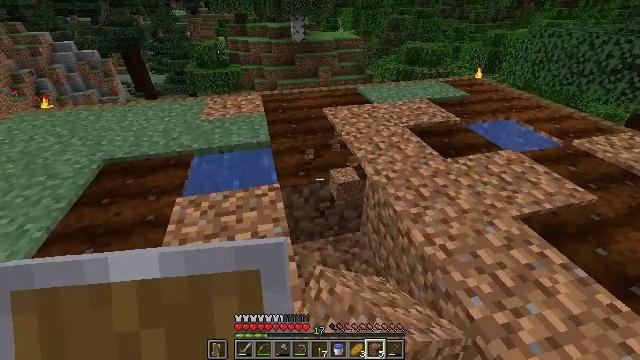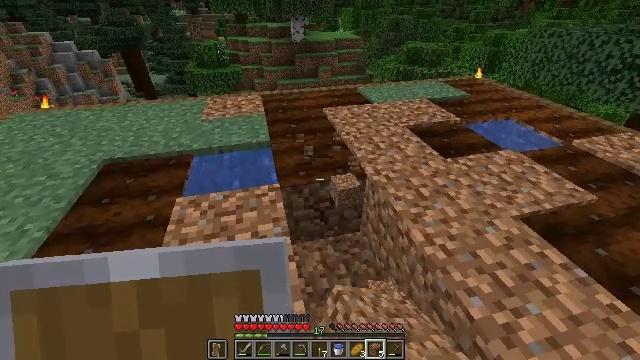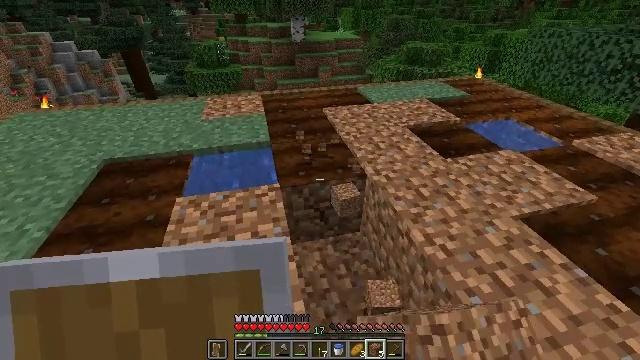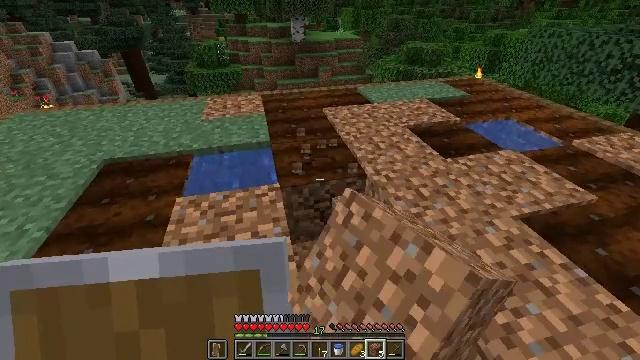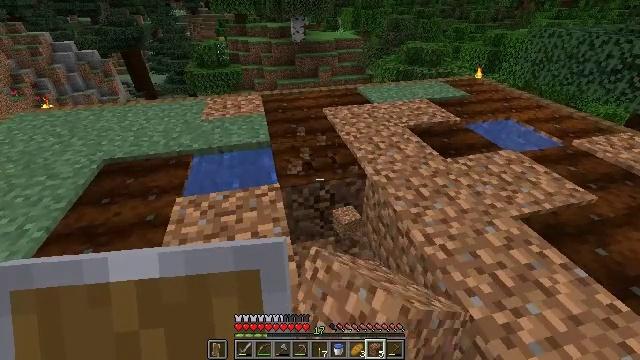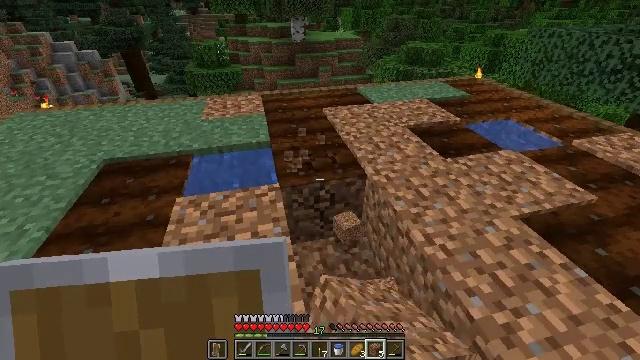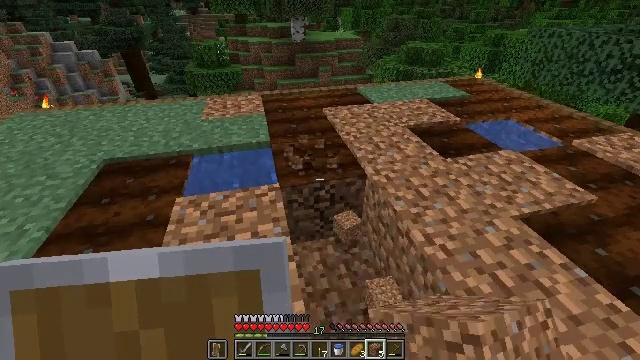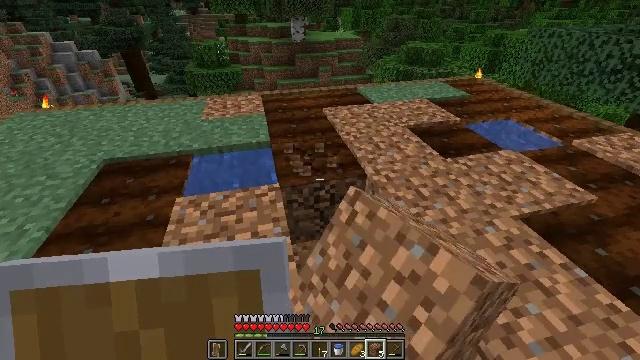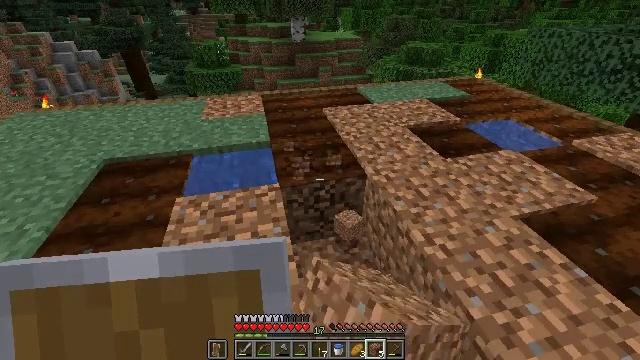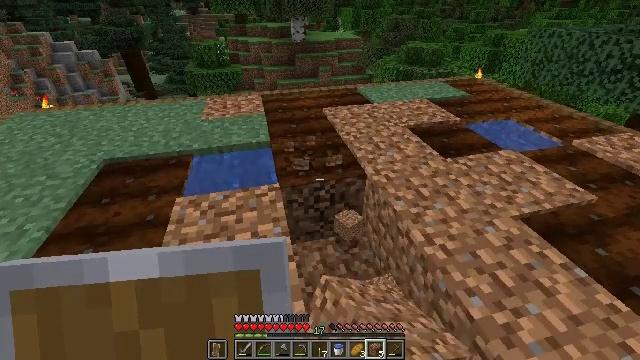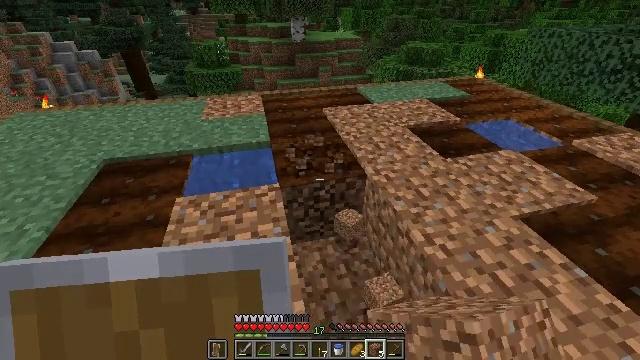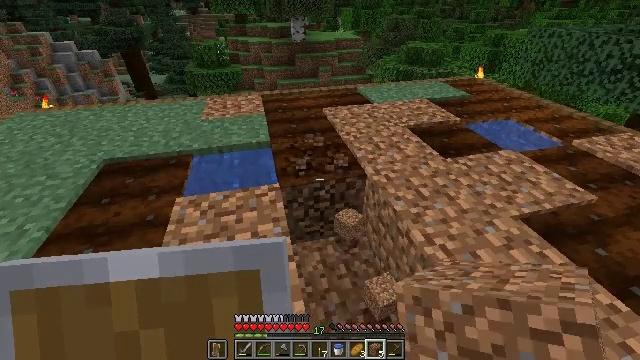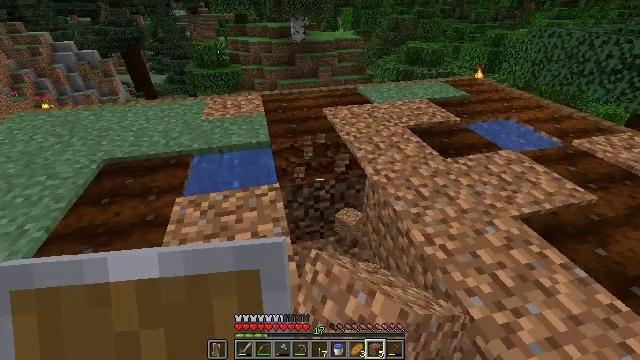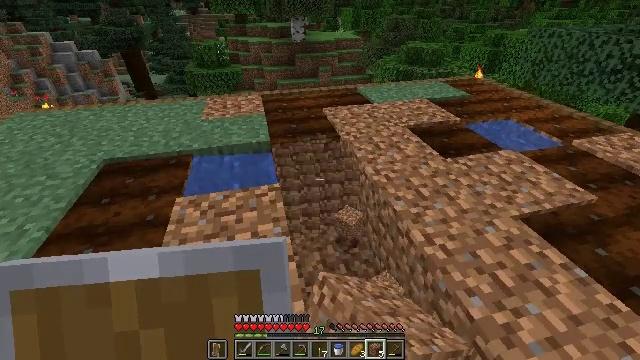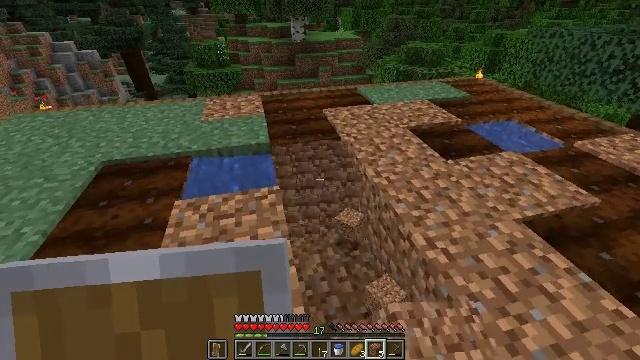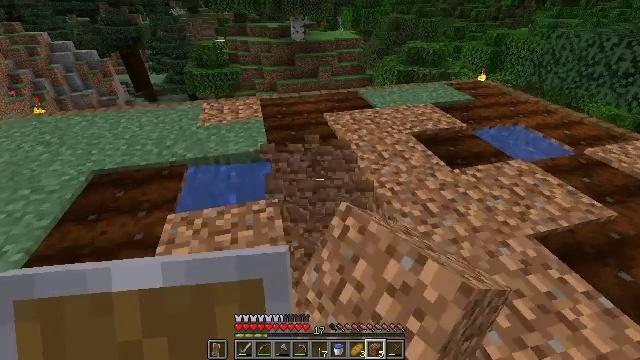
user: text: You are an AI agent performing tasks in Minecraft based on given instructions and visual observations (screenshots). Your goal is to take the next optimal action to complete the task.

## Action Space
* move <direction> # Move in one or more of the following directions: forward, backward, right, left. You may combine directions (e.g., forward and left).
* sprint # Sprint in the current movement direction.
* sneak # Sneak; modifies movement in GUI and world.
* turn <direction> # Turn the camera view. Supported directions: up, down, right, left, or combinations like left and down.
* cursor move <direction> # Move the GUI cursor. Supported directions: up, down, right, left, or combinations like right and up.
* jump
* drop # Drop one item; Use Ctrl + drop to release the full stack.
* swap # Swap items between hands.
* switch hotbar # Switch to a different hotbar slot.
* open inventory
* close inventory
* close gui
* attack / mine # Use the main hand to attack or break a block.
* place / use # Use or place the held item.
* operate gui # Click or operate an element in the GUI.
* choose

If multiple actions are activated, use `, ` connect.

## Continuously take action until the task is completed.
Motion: motion action
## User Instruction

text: Reclaim farmland by breaking it.
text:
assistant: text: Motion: attack / mine
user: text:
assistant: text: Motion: attack / mine
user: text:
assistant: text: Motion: attack / mine
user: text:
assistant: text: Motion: attack / mine
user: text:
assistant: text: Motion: attack / mine
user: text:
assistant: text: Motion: attack / mine
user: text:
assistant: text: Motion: attack / mine
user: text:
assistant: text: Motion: attack / mine
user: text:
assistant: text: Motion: attack / mine
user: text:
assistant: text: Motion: attack / mine
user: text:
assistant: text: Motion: attack / mine
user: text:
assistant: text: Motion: attack / mine
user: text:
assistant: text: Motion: attack / mine
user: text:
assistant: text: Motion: move forward, attack / mine
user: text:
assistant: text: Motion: move forward, attack / mine
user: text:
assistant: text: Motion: move forward and move left, attack / mine
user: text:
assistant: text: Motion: move forward and move left, attack / mine
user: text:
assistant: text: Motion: move forward and move left, turn right and down, attack / mine
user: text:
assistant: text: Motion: attack / mine
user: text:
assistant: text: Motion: attack / mine
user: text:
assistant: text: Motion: attack / mine
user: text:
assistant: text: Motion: attack / mine
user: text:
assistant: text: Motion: attack / mine
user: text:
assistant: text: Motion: attack / mine
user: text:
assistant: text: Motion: attack / mine
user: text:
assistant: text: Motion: attack / mine
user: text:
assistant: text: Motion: attack / mine
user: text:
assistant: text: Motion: attack / mine
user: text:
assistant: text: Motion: attack / mine
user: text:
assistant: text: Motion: attack / mine